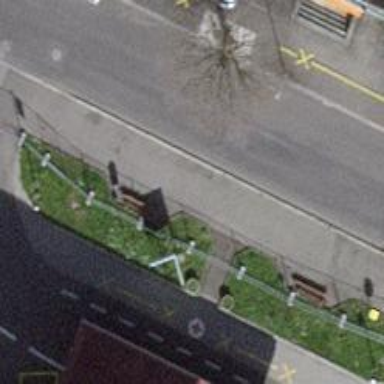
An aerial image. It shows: Bench for seating.